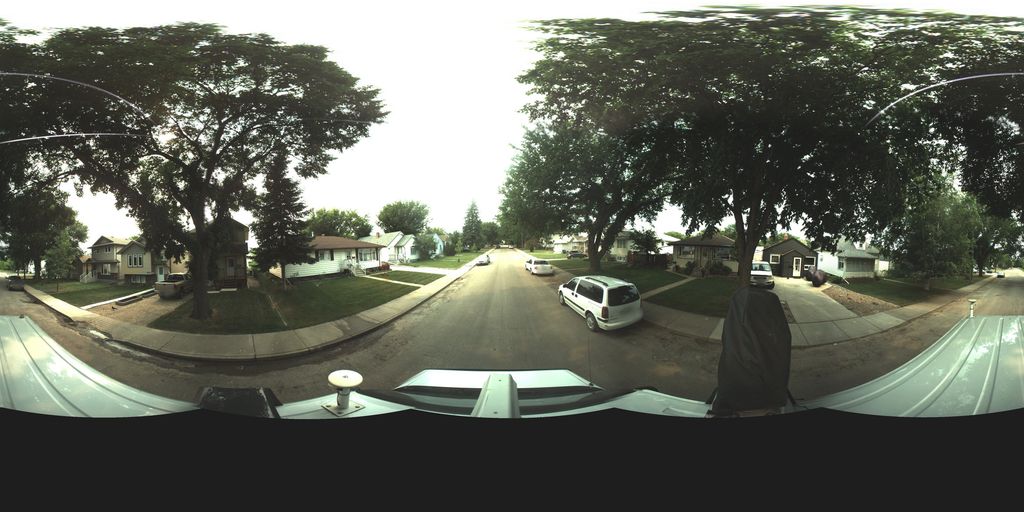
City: saskatoon